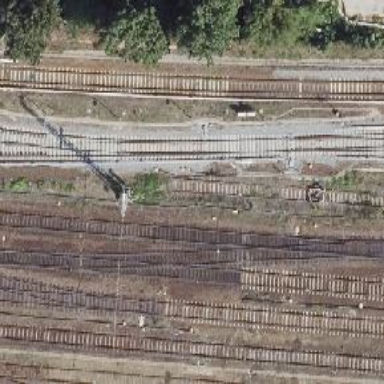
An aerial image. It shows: Railway signal.